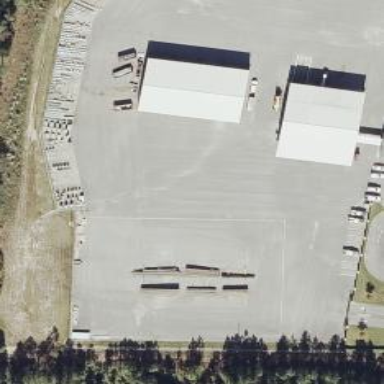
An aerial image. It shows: Fenced industrial depot.